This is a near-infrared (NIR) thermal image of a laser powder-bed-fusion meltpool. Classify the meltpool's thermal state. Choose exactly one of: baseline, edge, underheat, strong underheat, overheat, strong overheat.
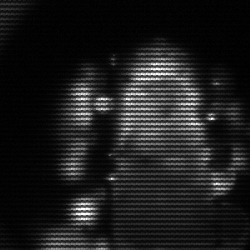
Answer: strong underheat